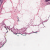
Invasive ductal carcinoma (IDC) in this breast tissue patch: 0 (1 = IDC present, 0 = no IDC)